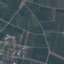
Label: PermanentCrop